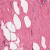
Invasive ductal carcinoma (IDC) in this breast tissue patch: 0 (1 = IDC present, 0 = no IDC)